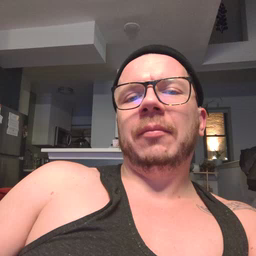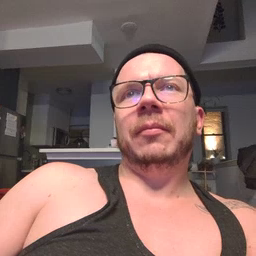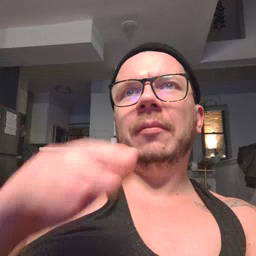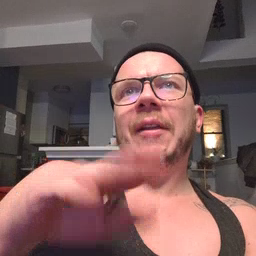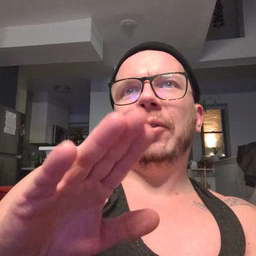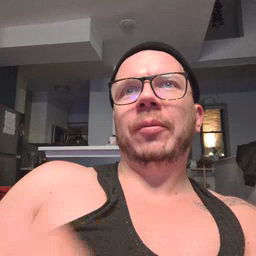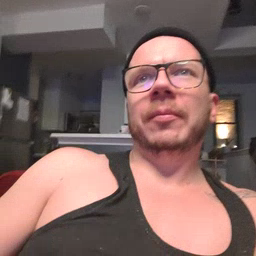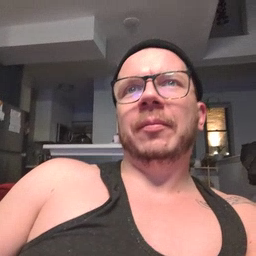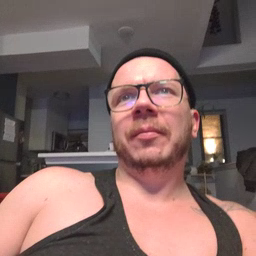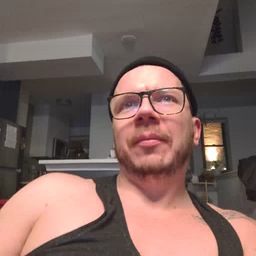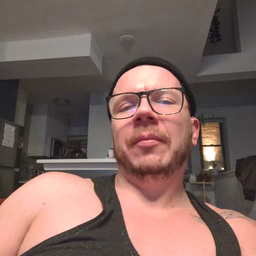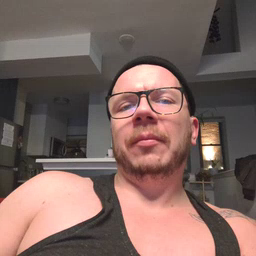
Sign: into